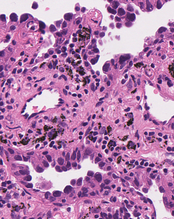
Tumor epithelial tissue: yes
Tumor-associated stroma tissue: yes
Normal tissue: no